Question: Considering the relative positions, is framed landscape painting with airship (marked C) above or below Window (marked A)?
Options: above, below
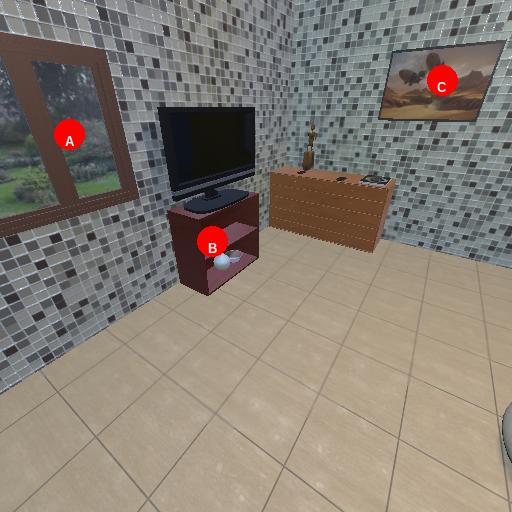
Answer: above